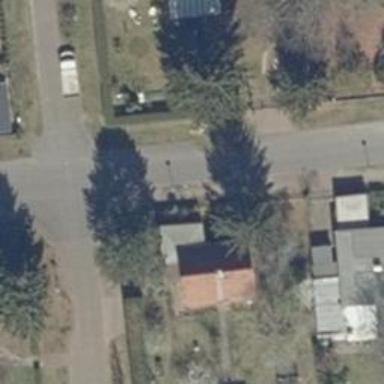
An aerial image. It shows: Choked table used for traffic calming.